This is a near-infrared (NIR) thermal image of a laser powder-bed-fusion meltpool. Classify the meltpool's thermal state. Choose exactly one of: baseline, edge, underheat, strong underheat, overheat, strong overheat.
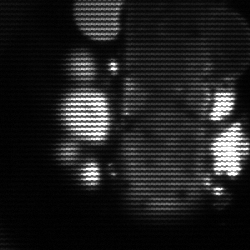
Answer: strong underheat